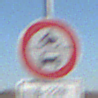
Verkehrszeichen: VerbotKraftfahrzeuge
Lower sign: ZeitangabenMitBeschraenkungAufWochentage4
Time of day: MorningAfternoon
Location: Outdoor (Nature)
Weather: Clear
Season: Autumn
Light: Natural